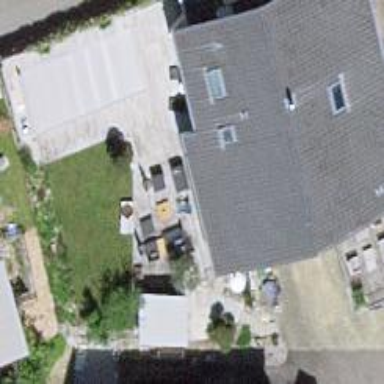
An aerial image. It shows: Simple house.